Question: I'm facing a weird problem with 'ComboBox'. I would like to represent key combinations in a ComboBox, where every key is on a 'Canvas'.
'Binding' works just fine, and after initialization it looks ok, but when I click on it and expand the dropdown list the current selected item will be empty and if I change the selected item repeatly after a while the dropdown items will be empty also.
Of course the Keys collection is not changing after the initialization. I'm using custom style but it also occurs with the default one.
Here is a short gif about the described behaviour:

I'm using MVVM pattern (MVVM Light) and my VM is the following:
'''
public class SettingsViewModel : ViewModelBase
{
private ObservableCollection<List<VirtualKeyCode>> _Keys;
public ObservableCollection<List<VirtualKeyCode>> Keys
{
get => _Keys;
set => Set(() => Keys, ref _Keys, value);
}
}
'''
XAML snippet:
'''
<ComboBox MinHeight="42" Margin="5,0" HorizontalAlignment="Left" VerticalAlignment="Top" ItemsSource="{Binding Keys, Mode=OneWay}" SelectedIndex="0">
<ComboBox.ItemTemplate>
<DataTemplate>
<ItemsControl ItemsSource="{Binding}">
<ItemsControl.ItemsPanel>
<ItemsPanelTemplate>
<StackPanel Margin="5,0" Orientation="Horizontal" />
</ItemsPanelTemplate>
</ItemsControl.ItemsPanel>
<ItemsControl.ItemTemplate>
<DataTemplate>
<Border>
<Viewbox Width="Auto" Height="40" Margin="5,0" HorizontalAlignment="Left" VerticalAlignment="Center" Stretch="Uniform">
<ContentControl HorizontalAlignment="Left" VerticalAlignment="Center" Content="{Binding Converter={Converters:StringToResourceConverter}}" />
</Viewbox>
</Border>
</DataTemplate>
</ItemsControl.ItemTemplate>
</ItemsControl>
</DataTemplate>
</ComboBox.ItemTemplate>
</ComboBox>
'''
Used converter which just works fine in other cases:
'''
public class StringToResourceConverter : MarkupExtension, IValueConverter
{
public object Convert(object value, Type targetType, object parameter, CultureInfo culture)
{
return value != null ? Application.Current.TryFindResource(value.ToString()) : null;
}
public object ConvertBack(object value, Type targetType, object parameter, CultureInfo culture)
{
return Binding.DoNothing;
}
public override object ProvideValue(IServiceProvider serviceProvider)
{
return this;
}
}
'''
Keys are defined on Canvas as resource for example the T key is:
'''
<Canvas x:Key="VK_T" Width="53" Height="53.531">
<Canvas.Resources>
<LinearGradientBrush x:Key="linearGradient3646" MappingMode="Absolute" StartPoint="-80,65" EndPoint="-4,65">
<LinearGradientBrush.GradientStops>
<GradientStopCollection>
<GradientStop Offset="0" Color="#D8D8D8" />
<GradientStop Offset="1" Color="#B1B1B1" />
</GradientStopCollection>
</LinearGradientBrush.GradientStops>
<LinearGradientBrush.Transform>
<MatrixTransform Matrix="<PHONE> 0 0 <PHONE> <PHONE> 408.16259" />
</LinearGradientBrush.Transform>
</LinearGradientBrush>
<LinearGradientBrush x:Key="linearGradient3650" MappingMode="Absolute" StartPoint="333,520" EndPoint="356,536">
<LinearGradientBrush.GradientStops>
<GradientStopCollection>
<GradientStop Offset="0" Color="#656565" />
<GradientStop Offset="1" Color="#939393" />
</GradientStopCollection>
</LinearGradientBrush.GradientStops>
<LinearGradientBrush.Transform>
<MatrixTransform Matrix="<PHONE> 0 0 <PHONE> 282.55261 440.92403" />
</LinearGradientBrush.Transform>
</LinearGradientBrush>
<LinearGradientBrush x:Key="linearGradient3653" MappingMode="Absolute" StartPoint="339,522" EndPoint="359,538">
<LinearGradientBrush.GradientStops>
<GradientStopCollection>
<GradientStop Offset="0" Color="#D6D6D6" />
<GradientStop Offset="1" Color="#939393" />
</GradientStopCollection>
</LinearGradientBrush.GradientStops>
<LinearGradientBrush.Transform>
<MatrixTransform Matrix="-<PHONE> 0 0 <PHONE> 467.43777 440.92403" />
</LinearGradientBrush.Transform>
</LinearGradientBrush>
<LinearGradientBrush x:Key="linearGradient3657" MappingMode="Absolute" StartPoint="529,334" EndPoint="526,321">
<LinearGradientBrush.GradientStops>
<GradientStopCollection>
<GradientStop Offset="0" Color="#D6D6D6" />
<GradientStop Offset="1" Color="#656565" />
</GradientStopCollection>
</LinearGradientBrush.GradientStops>
<LinearGradientBrush.Transform>
<MatrixTransform Matrix="<PHONE> 0 0 <PHONE> 282.55261 440.92403" />
</LinearGradientBrush.Transform>
</LinearGradientBrush>
</Canvas.Resources>
<Canvas>
<Canvas.RenderTransform>
<TranslateTransform X="-348.5" Y="-505.59375" />
</Canvas.RenderTransform>
<Rectangle Canvas.Left="349.25" Canvas.Top="506.34" Width="51.494" Height="52.044" Fill="#FF656565" RadiusX="4.7705" RadiusY="4.0115" />
<Rectangle Canvas.Left="389.44" Canvas.Top="510.2" Width="11.279" Height="34.564" Fill="#FFD6D6D6" />
<Path Data="m391.6 513.22 9.0939-2.9715c-0.3613-2.8568-2.3291-3.8457-5.0687-3.9372-3.6454 0.10572-7.2028 0.26014-9.0939 1.3372l5.0687 5.5715z" Fill="{StaticResource linearGradient3657}" />
<Rectangle Canvas.Left="358.35" Canvas.Top="545.4" Width="33.469" Height="12.975" Fill="#FF929292" RadiusX="0" RadiusY="0" />
<Path Data="m389.9 542.35 10.805 1.1556 0.0395 10.506c-0.006 2.7094-2.1668 4.2661-4.4011 4.3599l-4.8096-0.0525-5.3234-12.344 3.6895-3.6245z" Fill="{StaticResource linearGradient3653}" />
<Path Data="m356.76 542.25-7.4845 1.2607-0.0395 10.506c0.006 2.7094 2.1668 4.2661 4.4011 4.3599l4.8096-0.0525 1.6866-12.292-3.3733-3.782z" Fill="{StaticResource linearGradient3650}" />
<Rectangle Canvas.Left="356.02" Canvas.Top="507" Width="36.535" Height="40.245" Fill="#FFF1F1F1" RadiusX="4.7705" RadiusY="4.7543" />
<Rectangle Canvas.Left="356.02" Canvas.Top="507" Width="35.481" Height="40.245" Fill="{StaticResource linearGradient3646}" RadiusX="4.7705" RadiusY="4.7543" />
<TextBlock Canvas.Left="360.15726" Canvas.Top="511.7" FontFamily="Arial" FontSize="14" FontStyle="normal" FontWeight="Normal" Foreground="#FF000000">
<TextBlock xml:space="preserve" FontSize="14">T</TextBlock>
</TextBlock>
<Rectangle Canvas.Left="349.25" Canvas.Top="506.34" Width="51.494" Height="52.044" RadiusX="4.7706" RadiusY="4.0115" Stroke="#FF000000" StrokeEndLineCap="Flat" StrokeLineJoin="Miter" StrokeMiterLimit="4" StrokeStartLineCap="Flat" StrokeThickness="1.5" />
</Canvas>
</Canvas>
'''
Regards, David
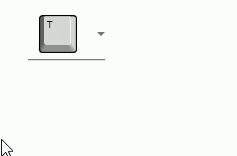
Answer: Try to set the 'x:Shared' attribute on the 'Canvas' resources to 'False':
'''
<Canvas x:Key="VK_T" x:Shared="False" ...>
'''